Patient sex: F
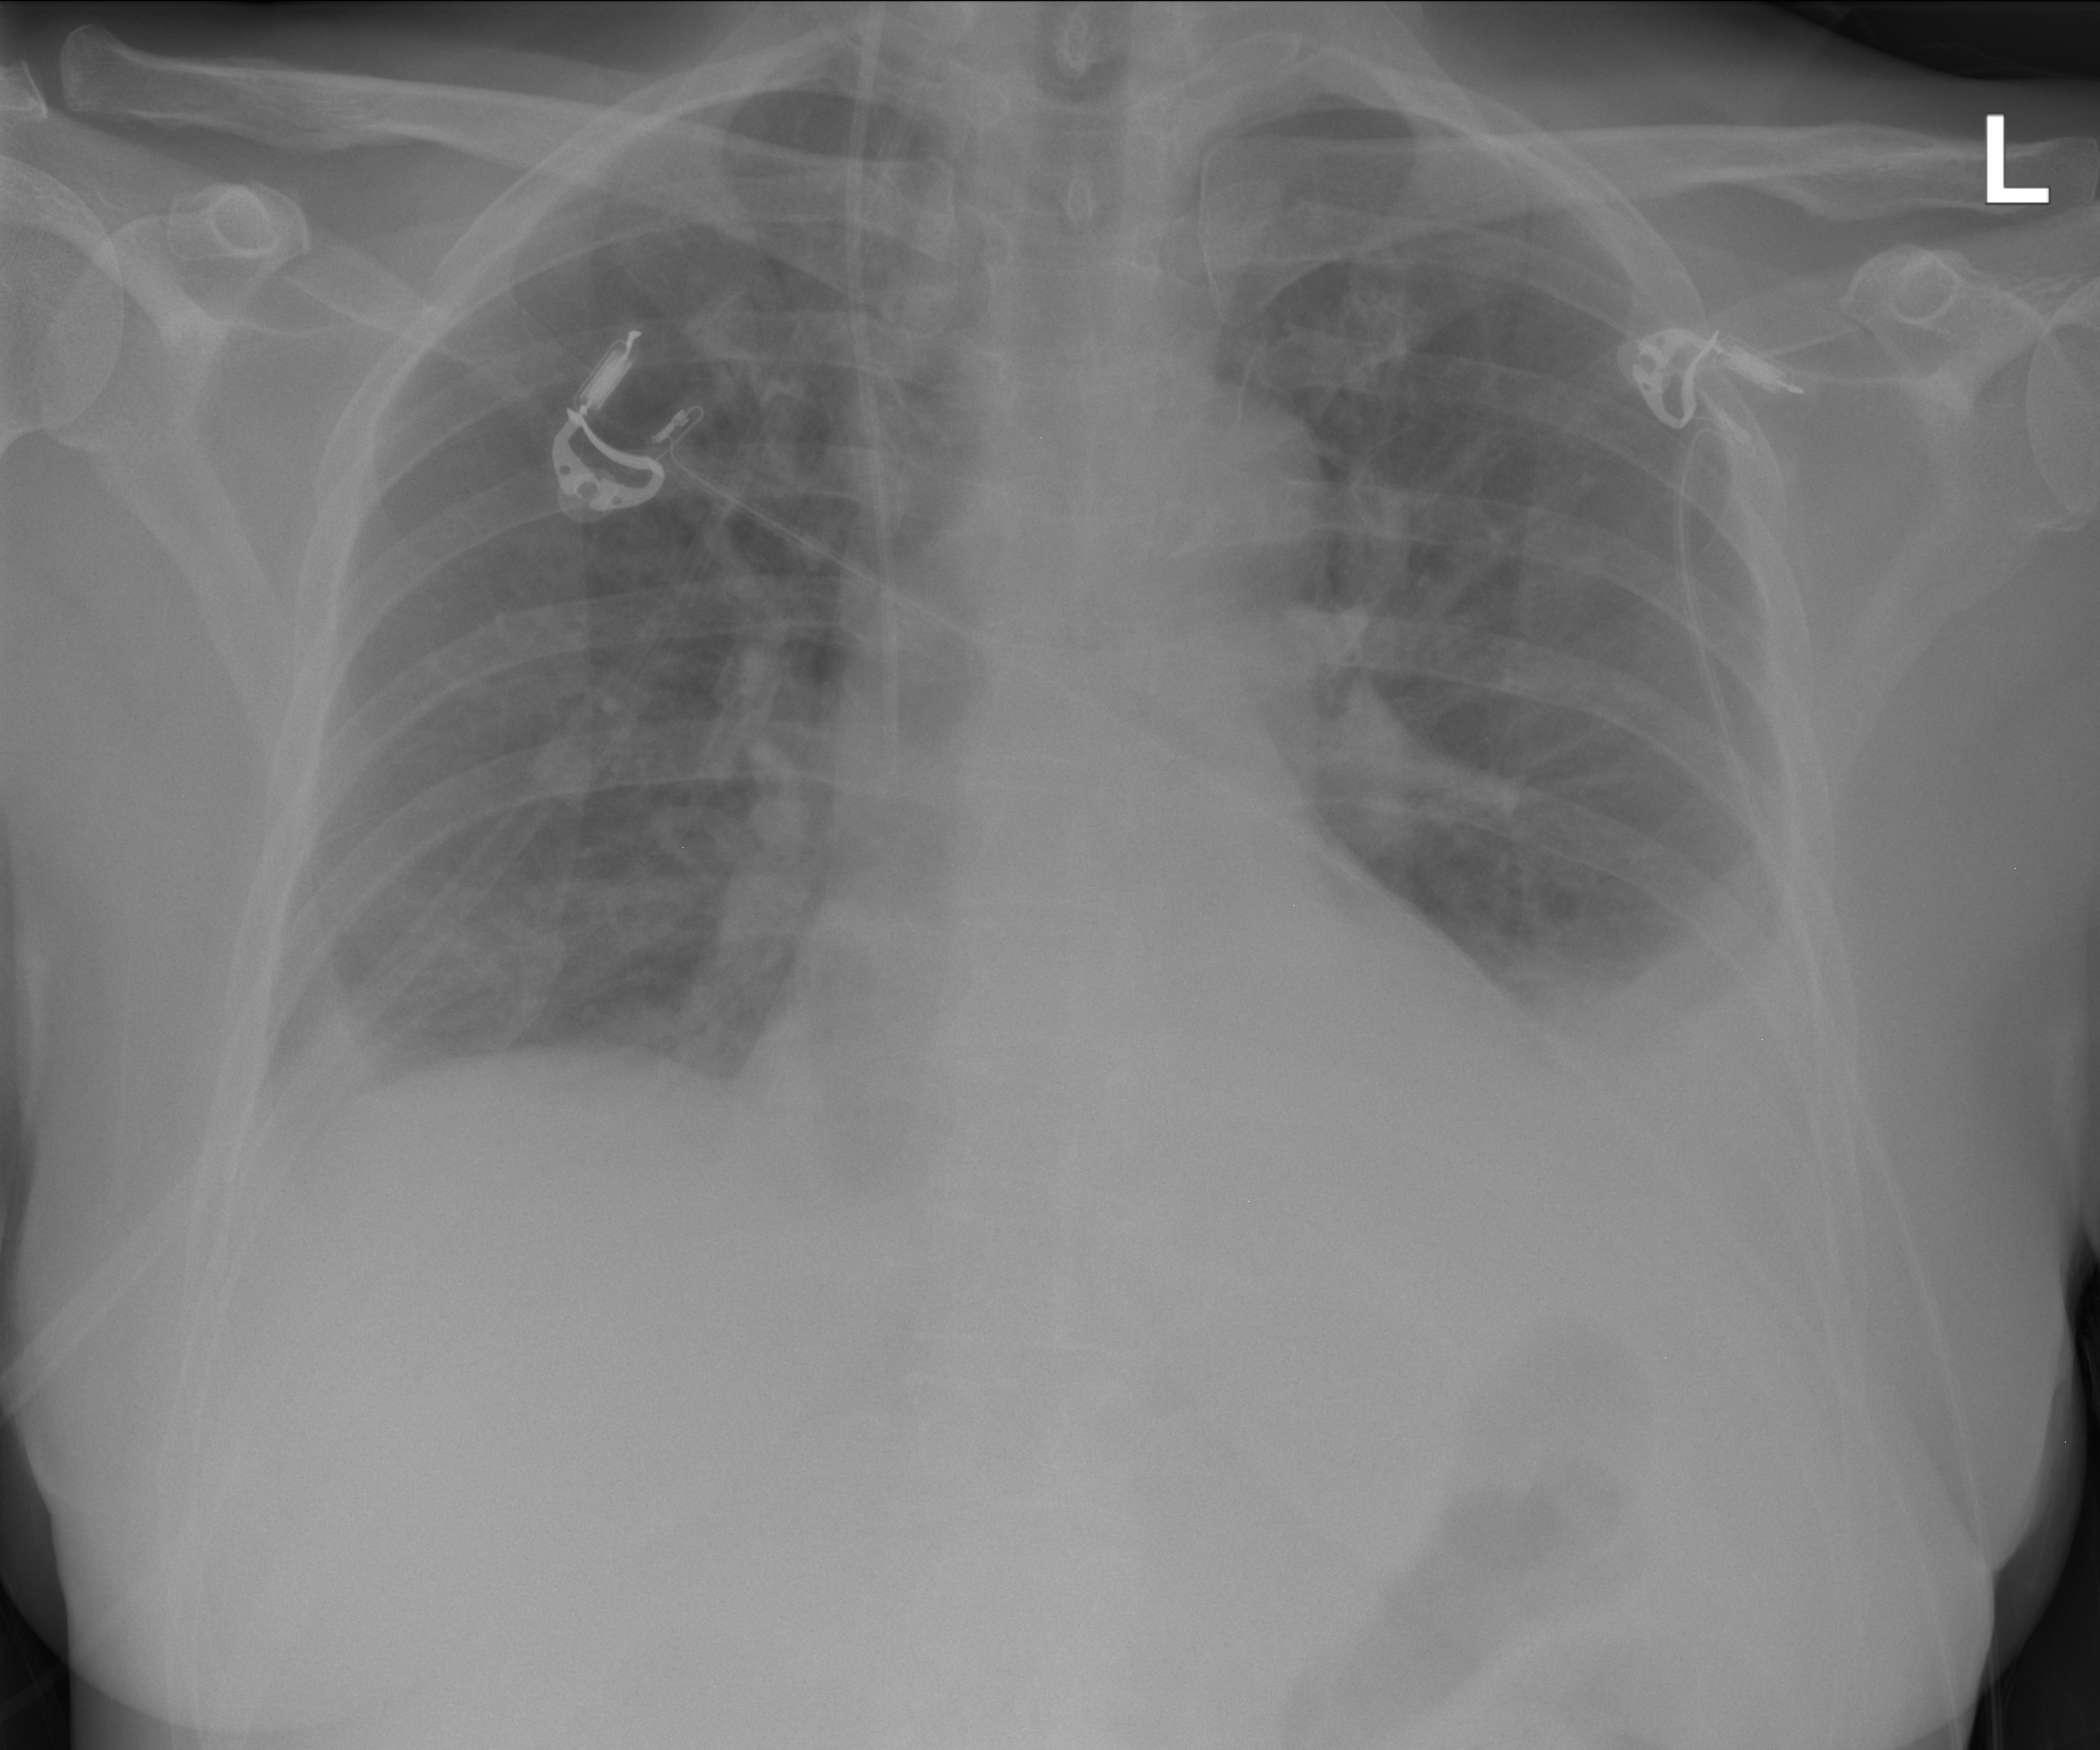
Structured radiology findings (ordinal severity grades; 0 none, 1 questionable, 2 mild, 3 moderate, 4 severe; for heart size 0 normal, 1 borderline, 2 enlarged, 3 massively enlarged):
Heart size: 0
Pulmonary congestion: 0
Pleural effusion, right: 1
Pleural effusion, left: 2
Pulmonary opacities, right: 0
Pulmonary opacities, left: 0
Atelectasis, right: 1
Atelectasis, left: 2